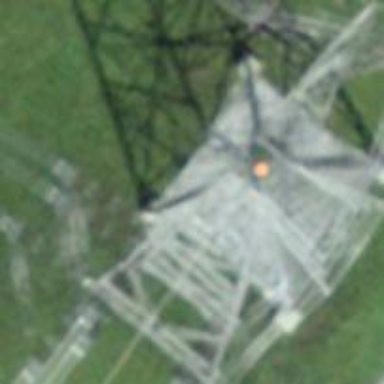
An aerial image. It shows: Power tower.